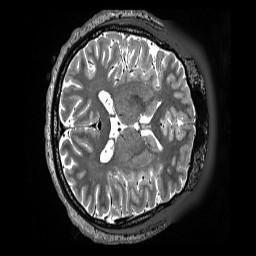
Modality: T2w
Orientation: axial
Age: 45
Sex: male